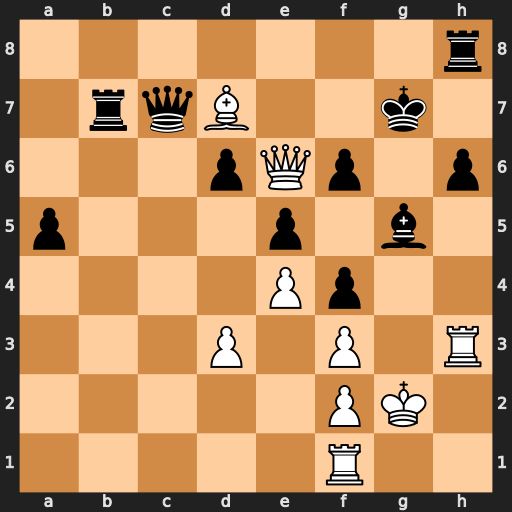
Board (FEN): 7r/1rqB2k1/3pQp1p/p3p1b1/4Pp2/3P1P1R/5PK1/5R2
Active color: w
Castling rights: -
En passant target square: -
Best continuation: Qe7+ Kg6 Bf5#